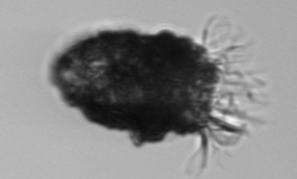
Label: Stenosemella_pacifica